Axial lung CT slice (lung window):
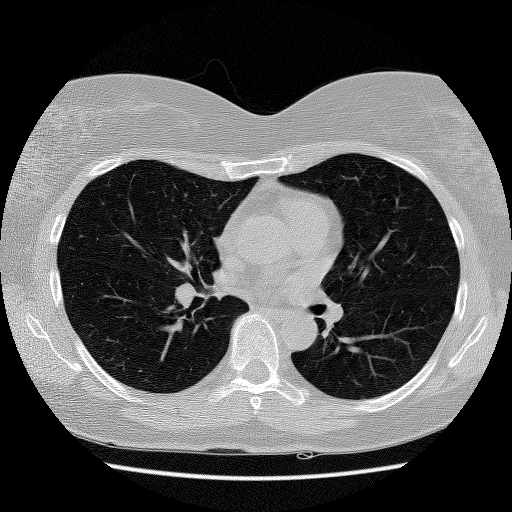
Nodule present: no